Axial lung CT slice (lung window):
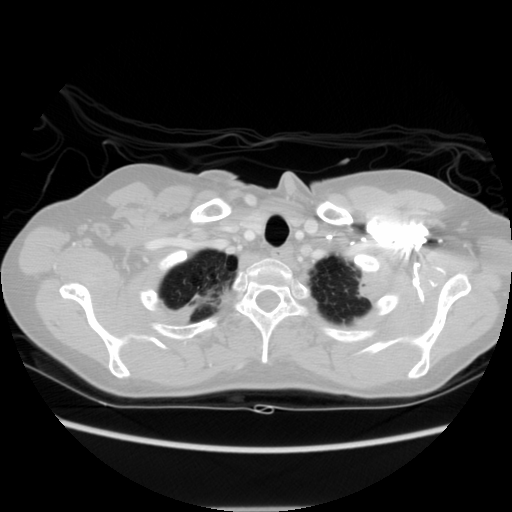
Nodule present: no